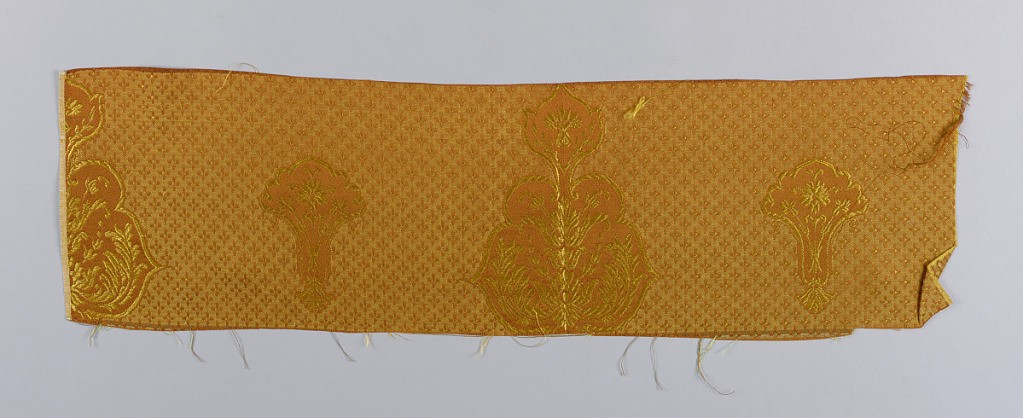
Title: Samples
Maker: Orinoka Mills, Philadelphia, Pennsylvania, USA
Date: ca. 1910
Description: a. rust color warp and gold color weft
b. rust color warp and gold color weft
c. rust color warp and blue weft